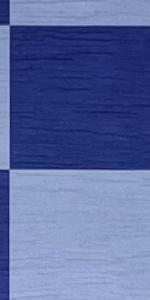
Label: Empty